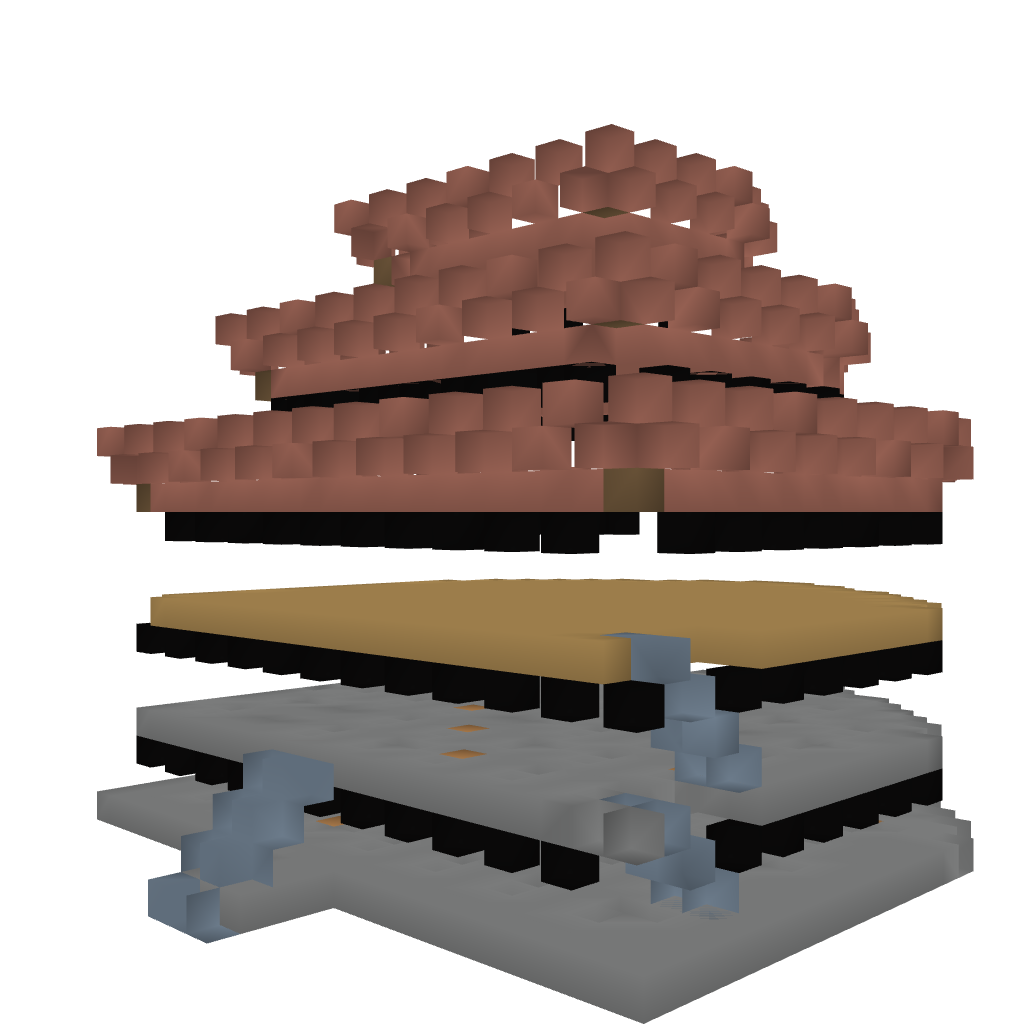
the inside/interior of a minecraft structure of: Brick Fortress